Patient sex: F
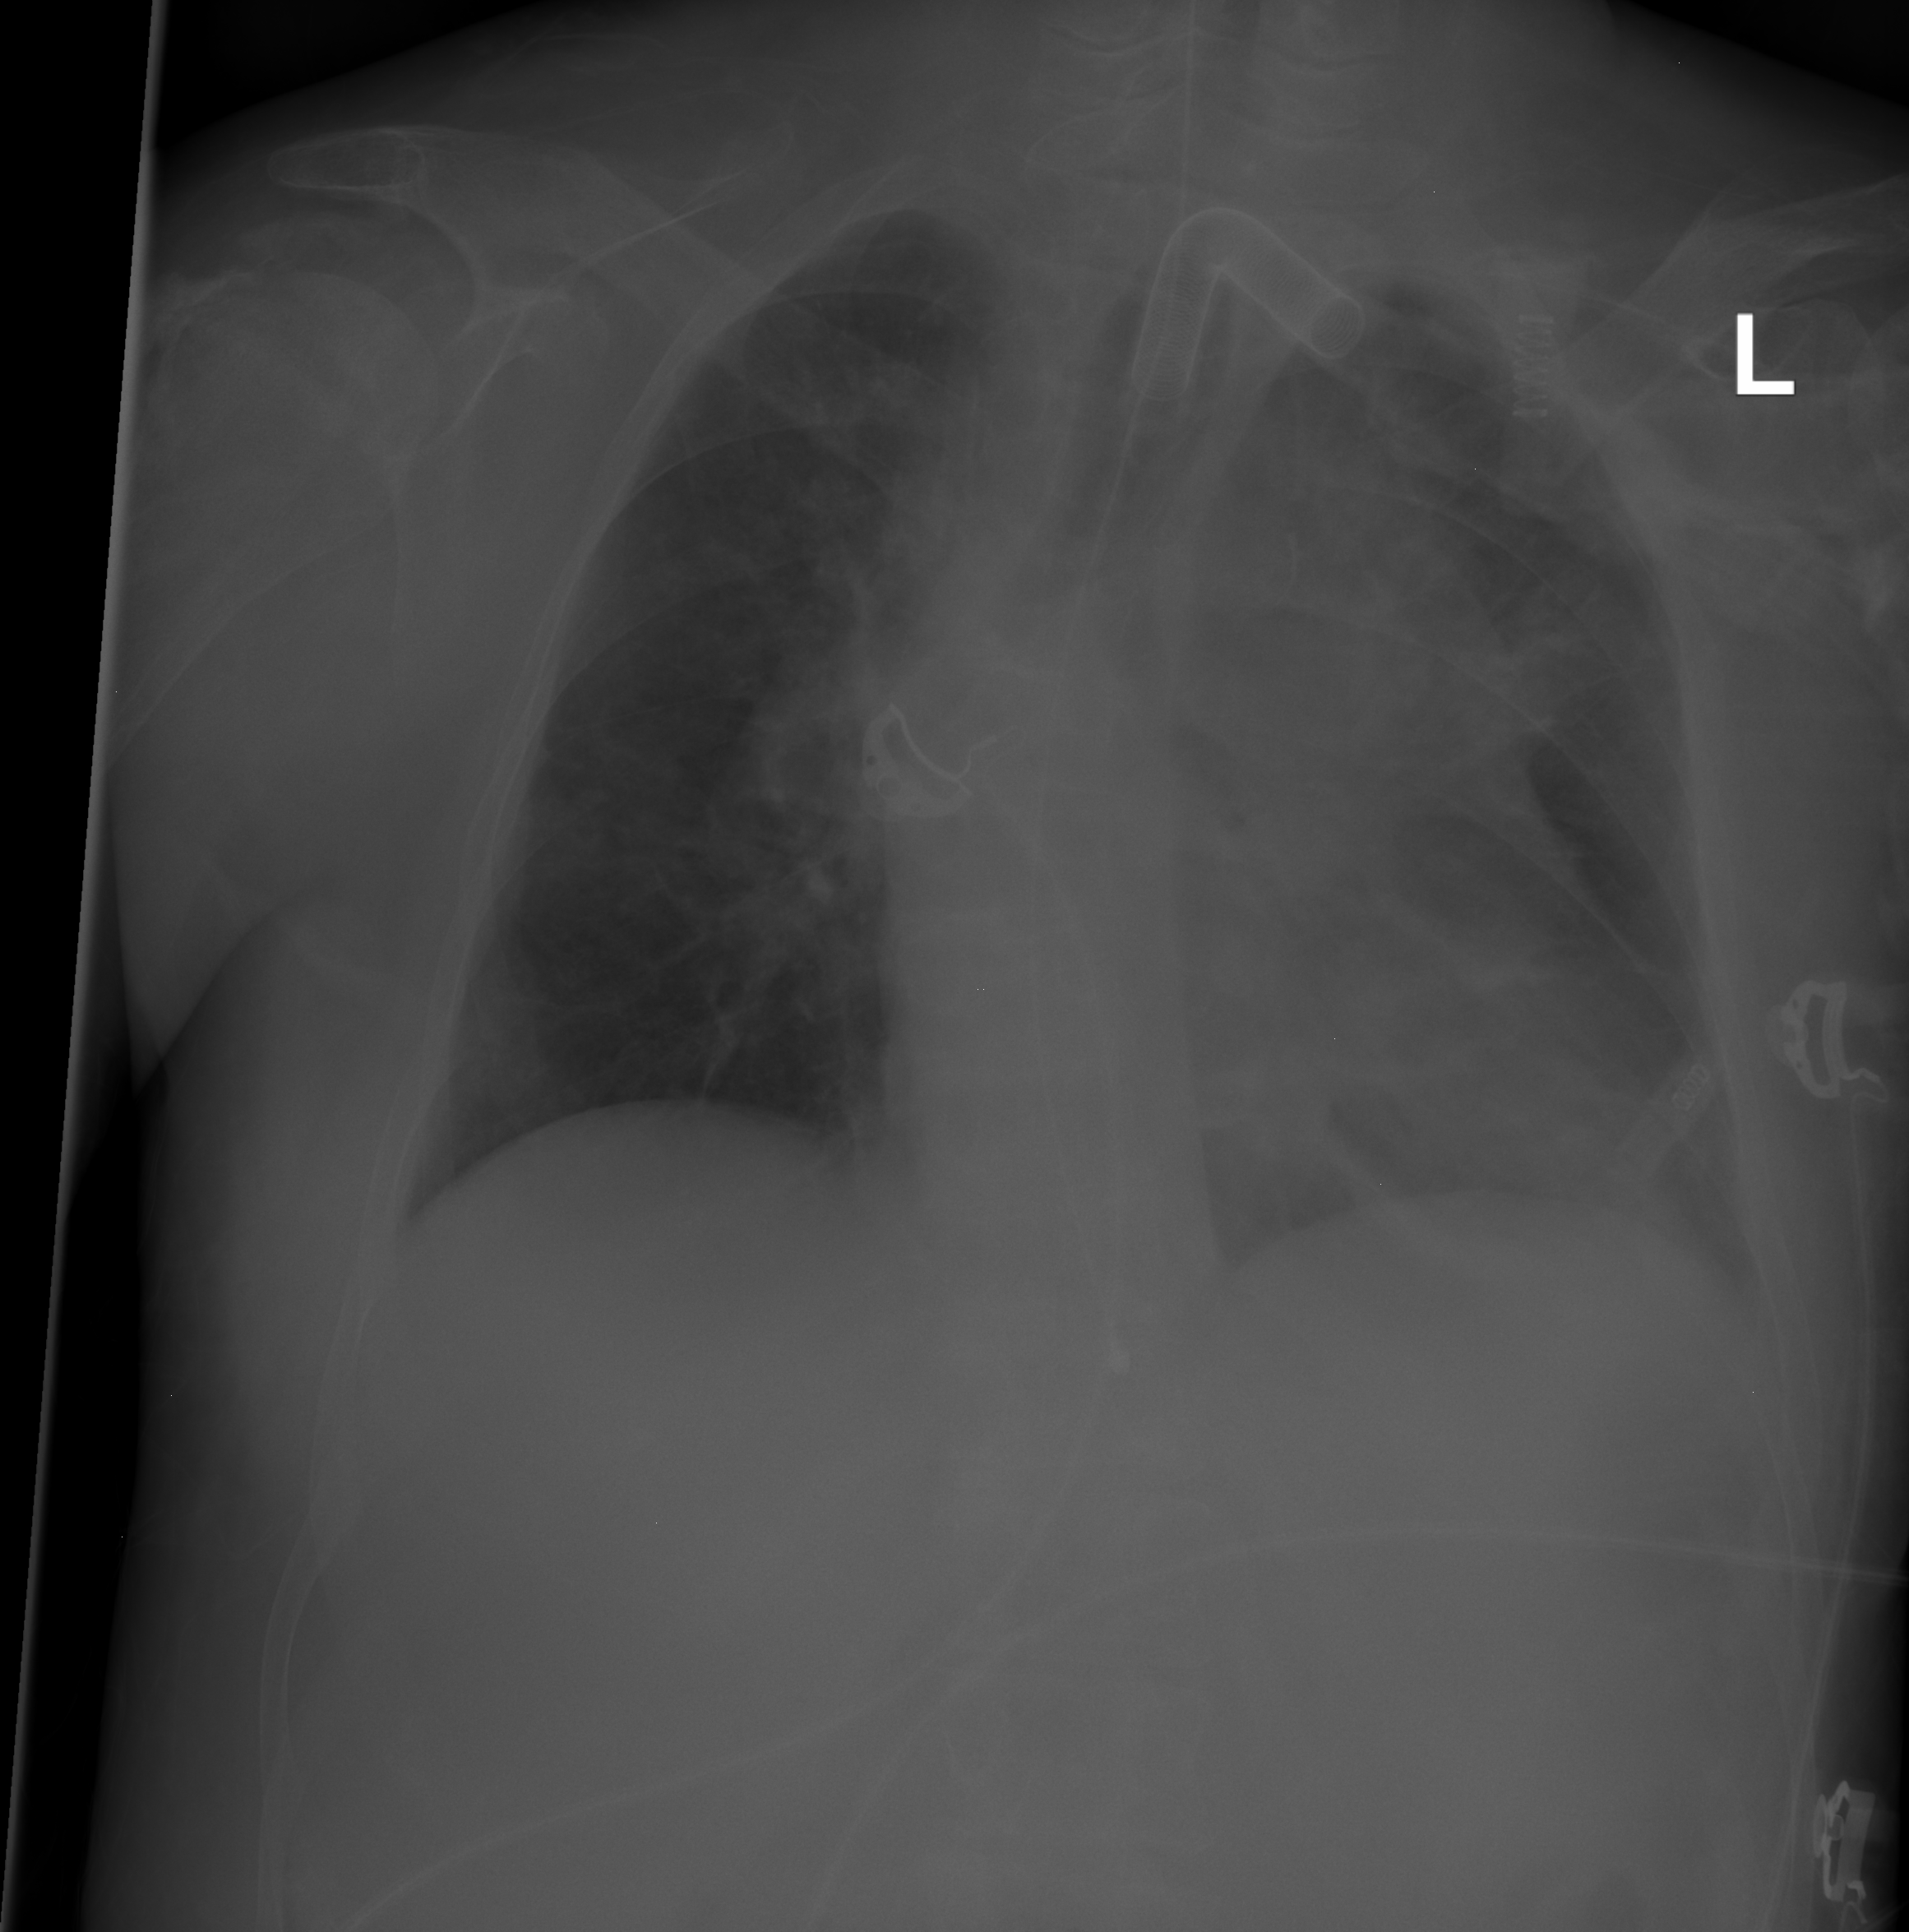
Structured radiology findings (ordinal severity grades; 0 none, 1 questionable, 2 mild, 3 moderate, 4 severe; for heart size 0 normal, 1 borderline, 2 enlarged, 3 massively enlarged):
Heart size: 2
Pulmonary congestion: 0
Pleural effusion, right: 0
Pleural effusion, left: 0
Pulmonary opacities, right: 2
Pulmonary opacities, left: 2
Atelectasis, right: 0
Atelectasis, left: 0